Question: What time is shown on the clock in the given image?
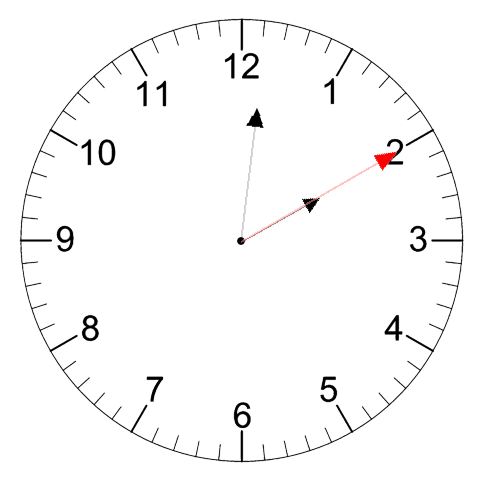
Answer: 02:01:10